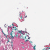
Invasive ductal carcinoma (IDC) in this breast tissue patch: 0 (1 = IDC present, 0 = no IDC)